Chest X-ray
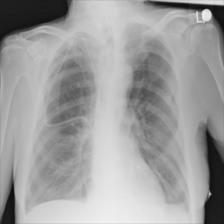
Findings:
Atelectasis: negative
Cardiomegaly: negative
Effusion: negative
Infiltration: negative
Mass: negative
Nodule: negative
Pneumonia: negative
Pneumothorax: negative
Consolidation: negative
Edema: negative
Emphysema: negative
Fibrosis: negative
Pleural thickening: negative
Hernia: negative